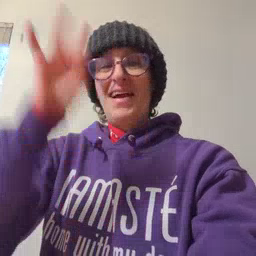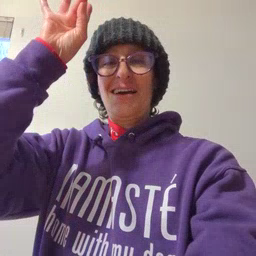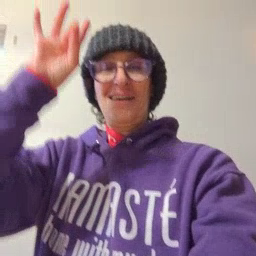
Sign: find